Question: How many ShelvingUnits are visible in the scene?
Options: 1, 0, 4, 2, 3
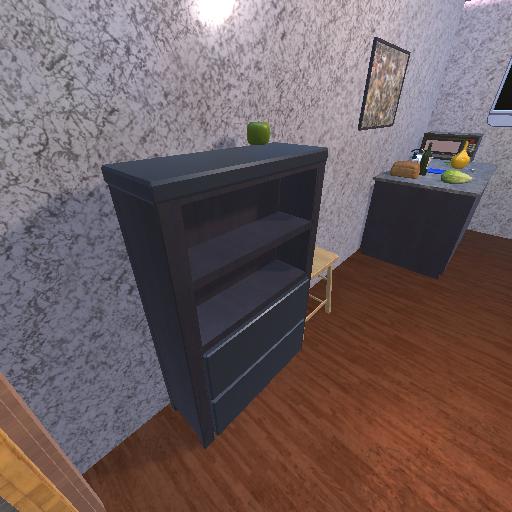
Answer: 1